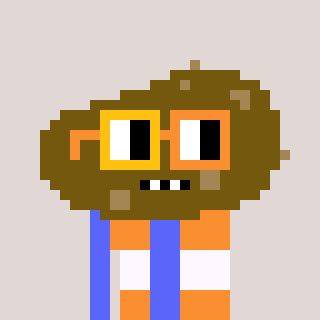
a pixel art character with square yellow and orange glasses, a potato-shaped head and a purple-colored body on a warm background